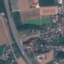
Land use / land cover class: Highway